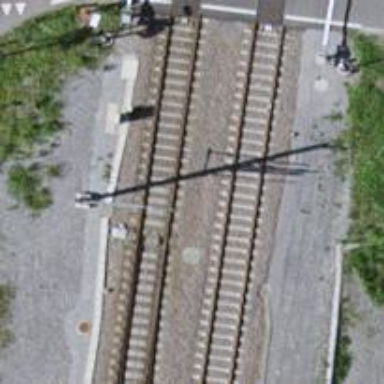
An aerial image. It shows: Railway switch.